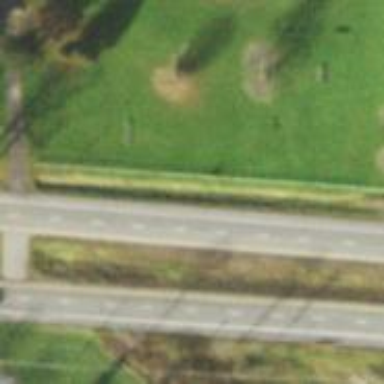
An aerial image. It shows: Trunk highway.